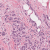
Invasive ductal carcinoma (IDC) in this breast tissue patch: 1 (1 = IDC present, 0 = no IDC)